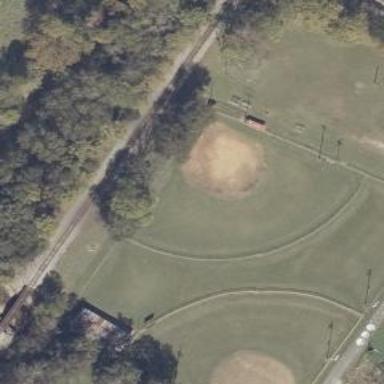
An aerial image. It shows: Baseball pitch for leisure land activities.